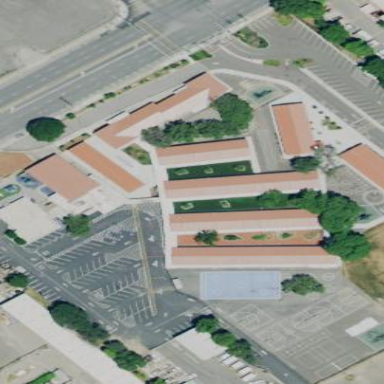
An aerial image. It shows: View of roof of building.